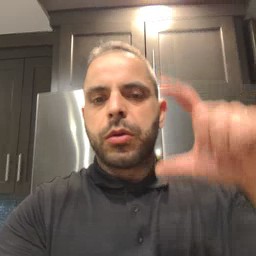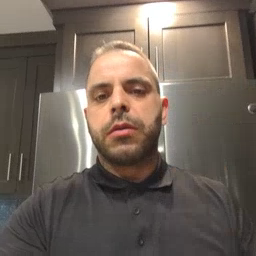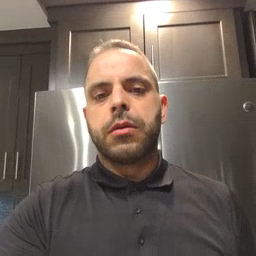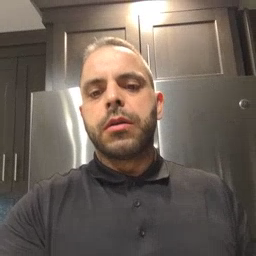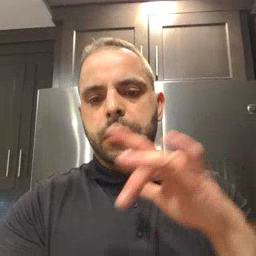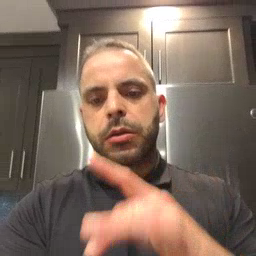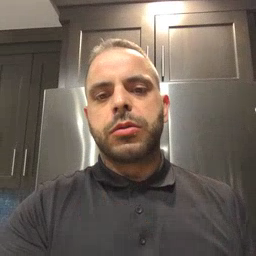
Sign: touch